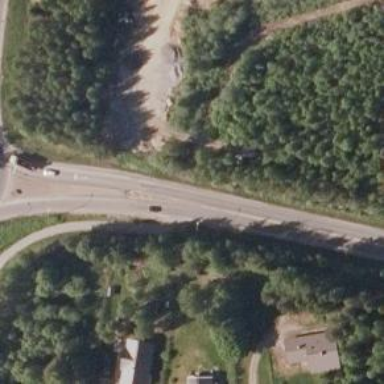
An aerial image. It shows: Asphalt trunk highway.